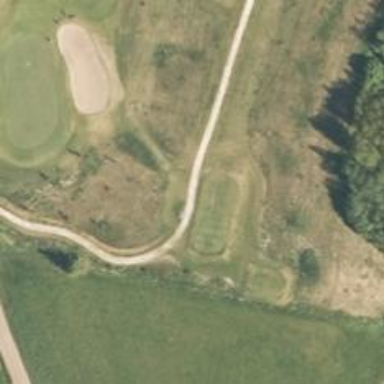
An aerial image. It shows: Path used for both walking and golf.